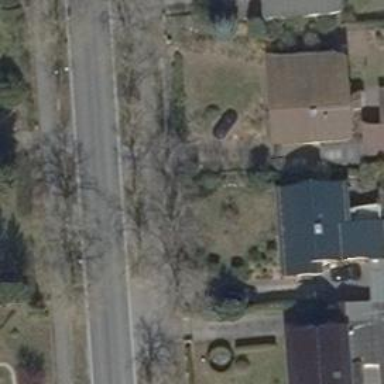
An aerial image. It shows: Beautiful avenue lined with deciduous broadleaved trees.